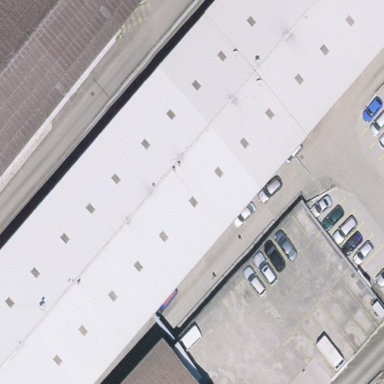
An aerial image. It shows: Industrial building.